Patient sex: M
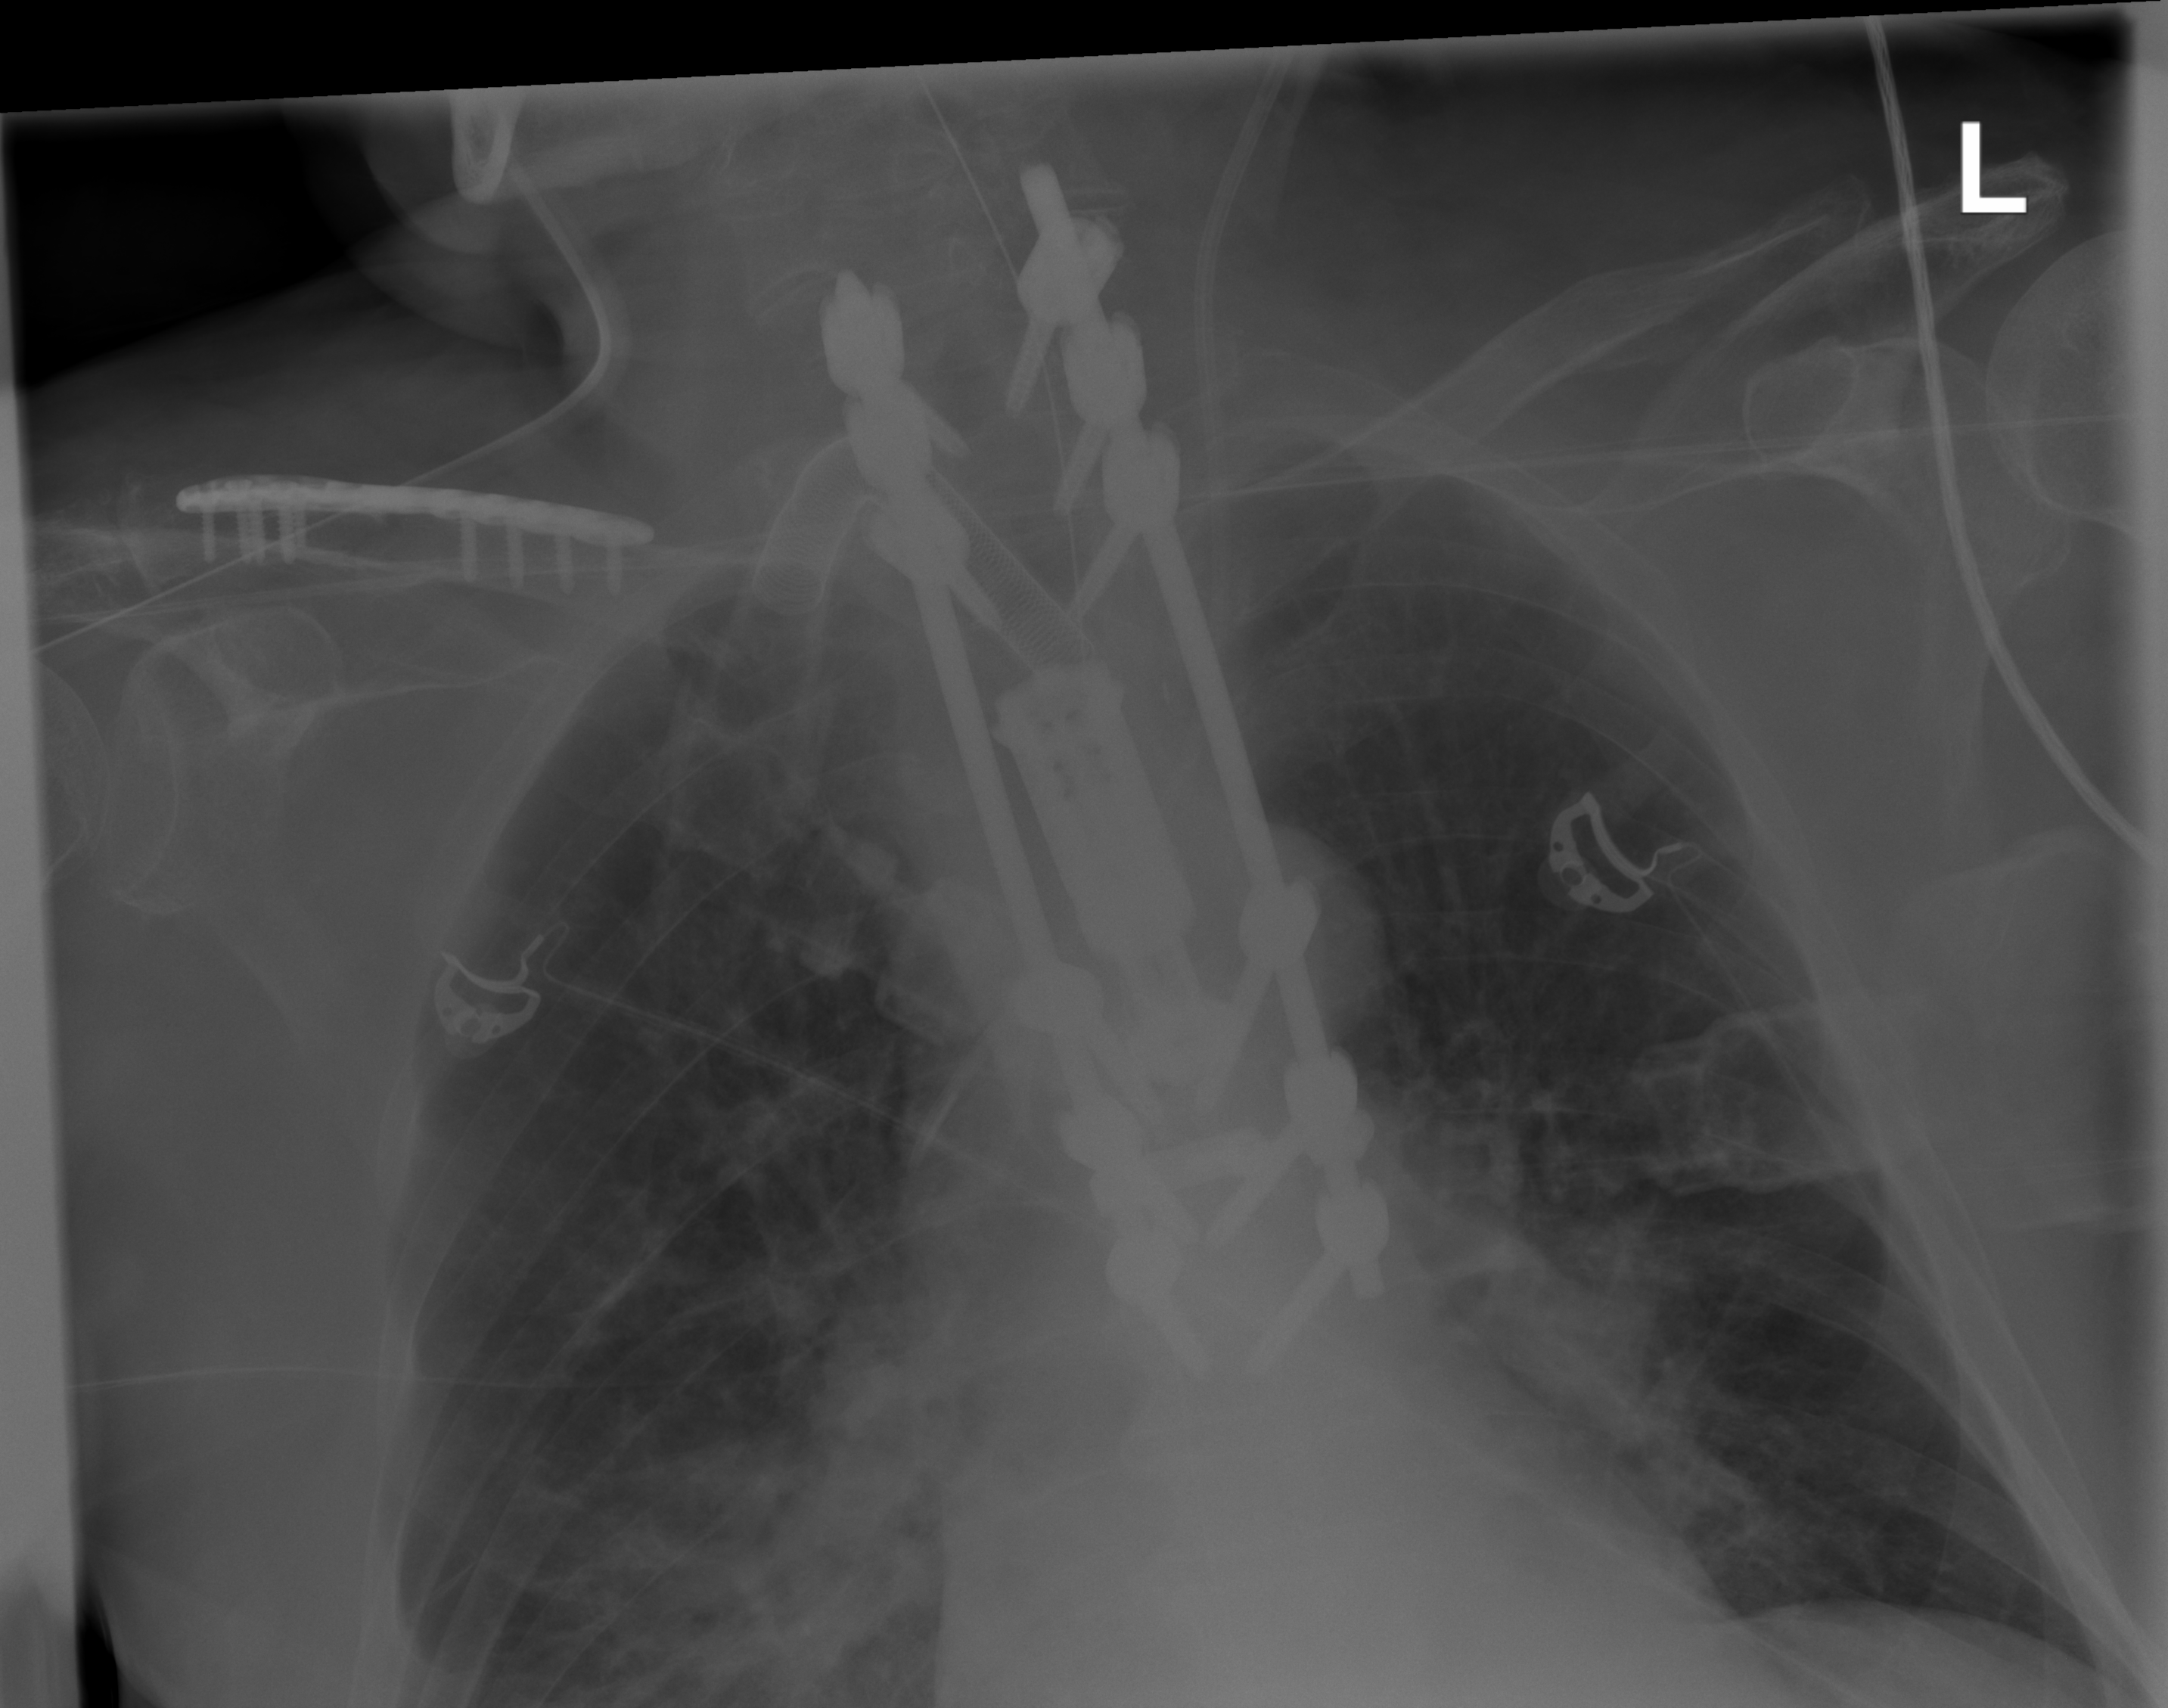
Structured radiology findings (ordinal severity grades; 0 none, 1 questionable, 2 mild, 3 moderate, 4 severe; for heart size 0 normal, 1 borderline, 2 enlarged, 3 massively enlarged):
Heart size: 0
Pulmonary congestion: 0
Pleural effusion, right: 0
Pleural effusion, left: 0
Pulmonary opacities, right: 2
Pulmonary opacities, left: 0
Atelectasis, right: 2
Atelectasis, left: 0